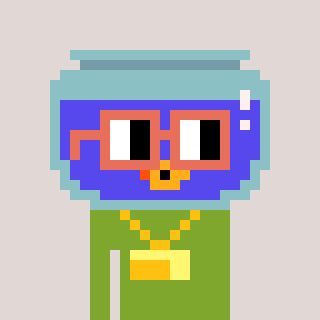
a pixel art character with square orange glasses, a goldfish-shaped head and a slimegreen-colored body on a warm background